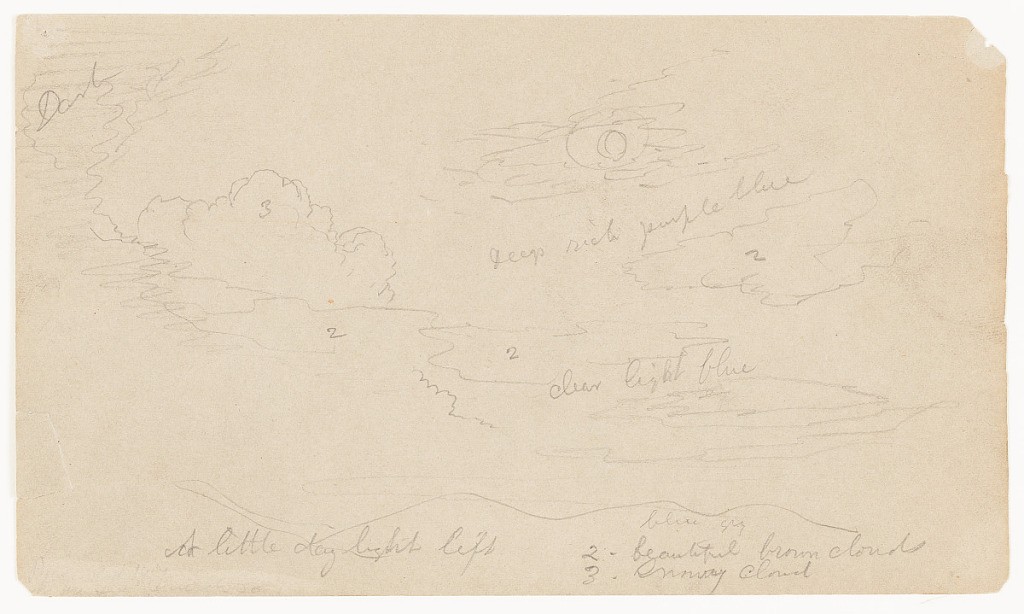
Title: A Little Daylight Left, Jamaica
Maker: Frederic Edwin Church, American, 1826–1900
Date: May–September 1865
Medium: Graphite on gray wove paper
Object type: Drawing
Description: Atmosphere sketch showing a view of the sky over Jamaica at twilight with a crescent moon. In lower portion, an outline of a mountain ridge is visible. Throughout composition, clouds of various types intermingle in the darkening sky, with a large, billowing cloud notably visible at left. A crescent moon and its glow are visible at upper center.